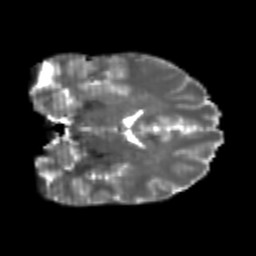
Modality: T2w
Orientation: coronal
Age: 20
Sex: male
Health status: healthy
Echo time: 0.074 s